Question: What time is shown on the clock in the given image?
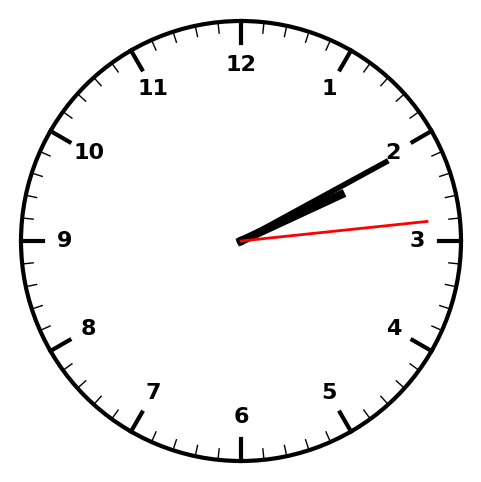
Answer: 02:10:14